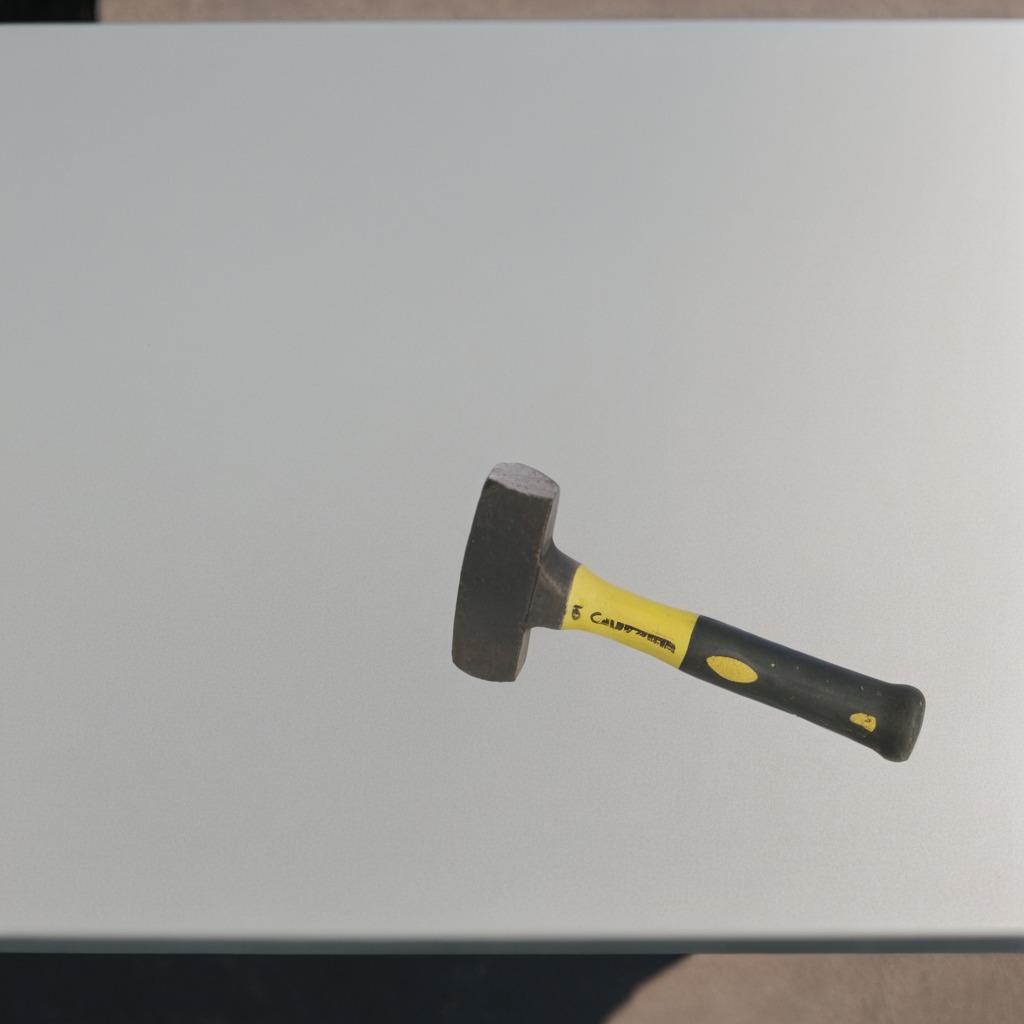
A hammer lies on the table in a temporary outdoor tool station.